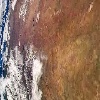
Label: land